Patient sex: F
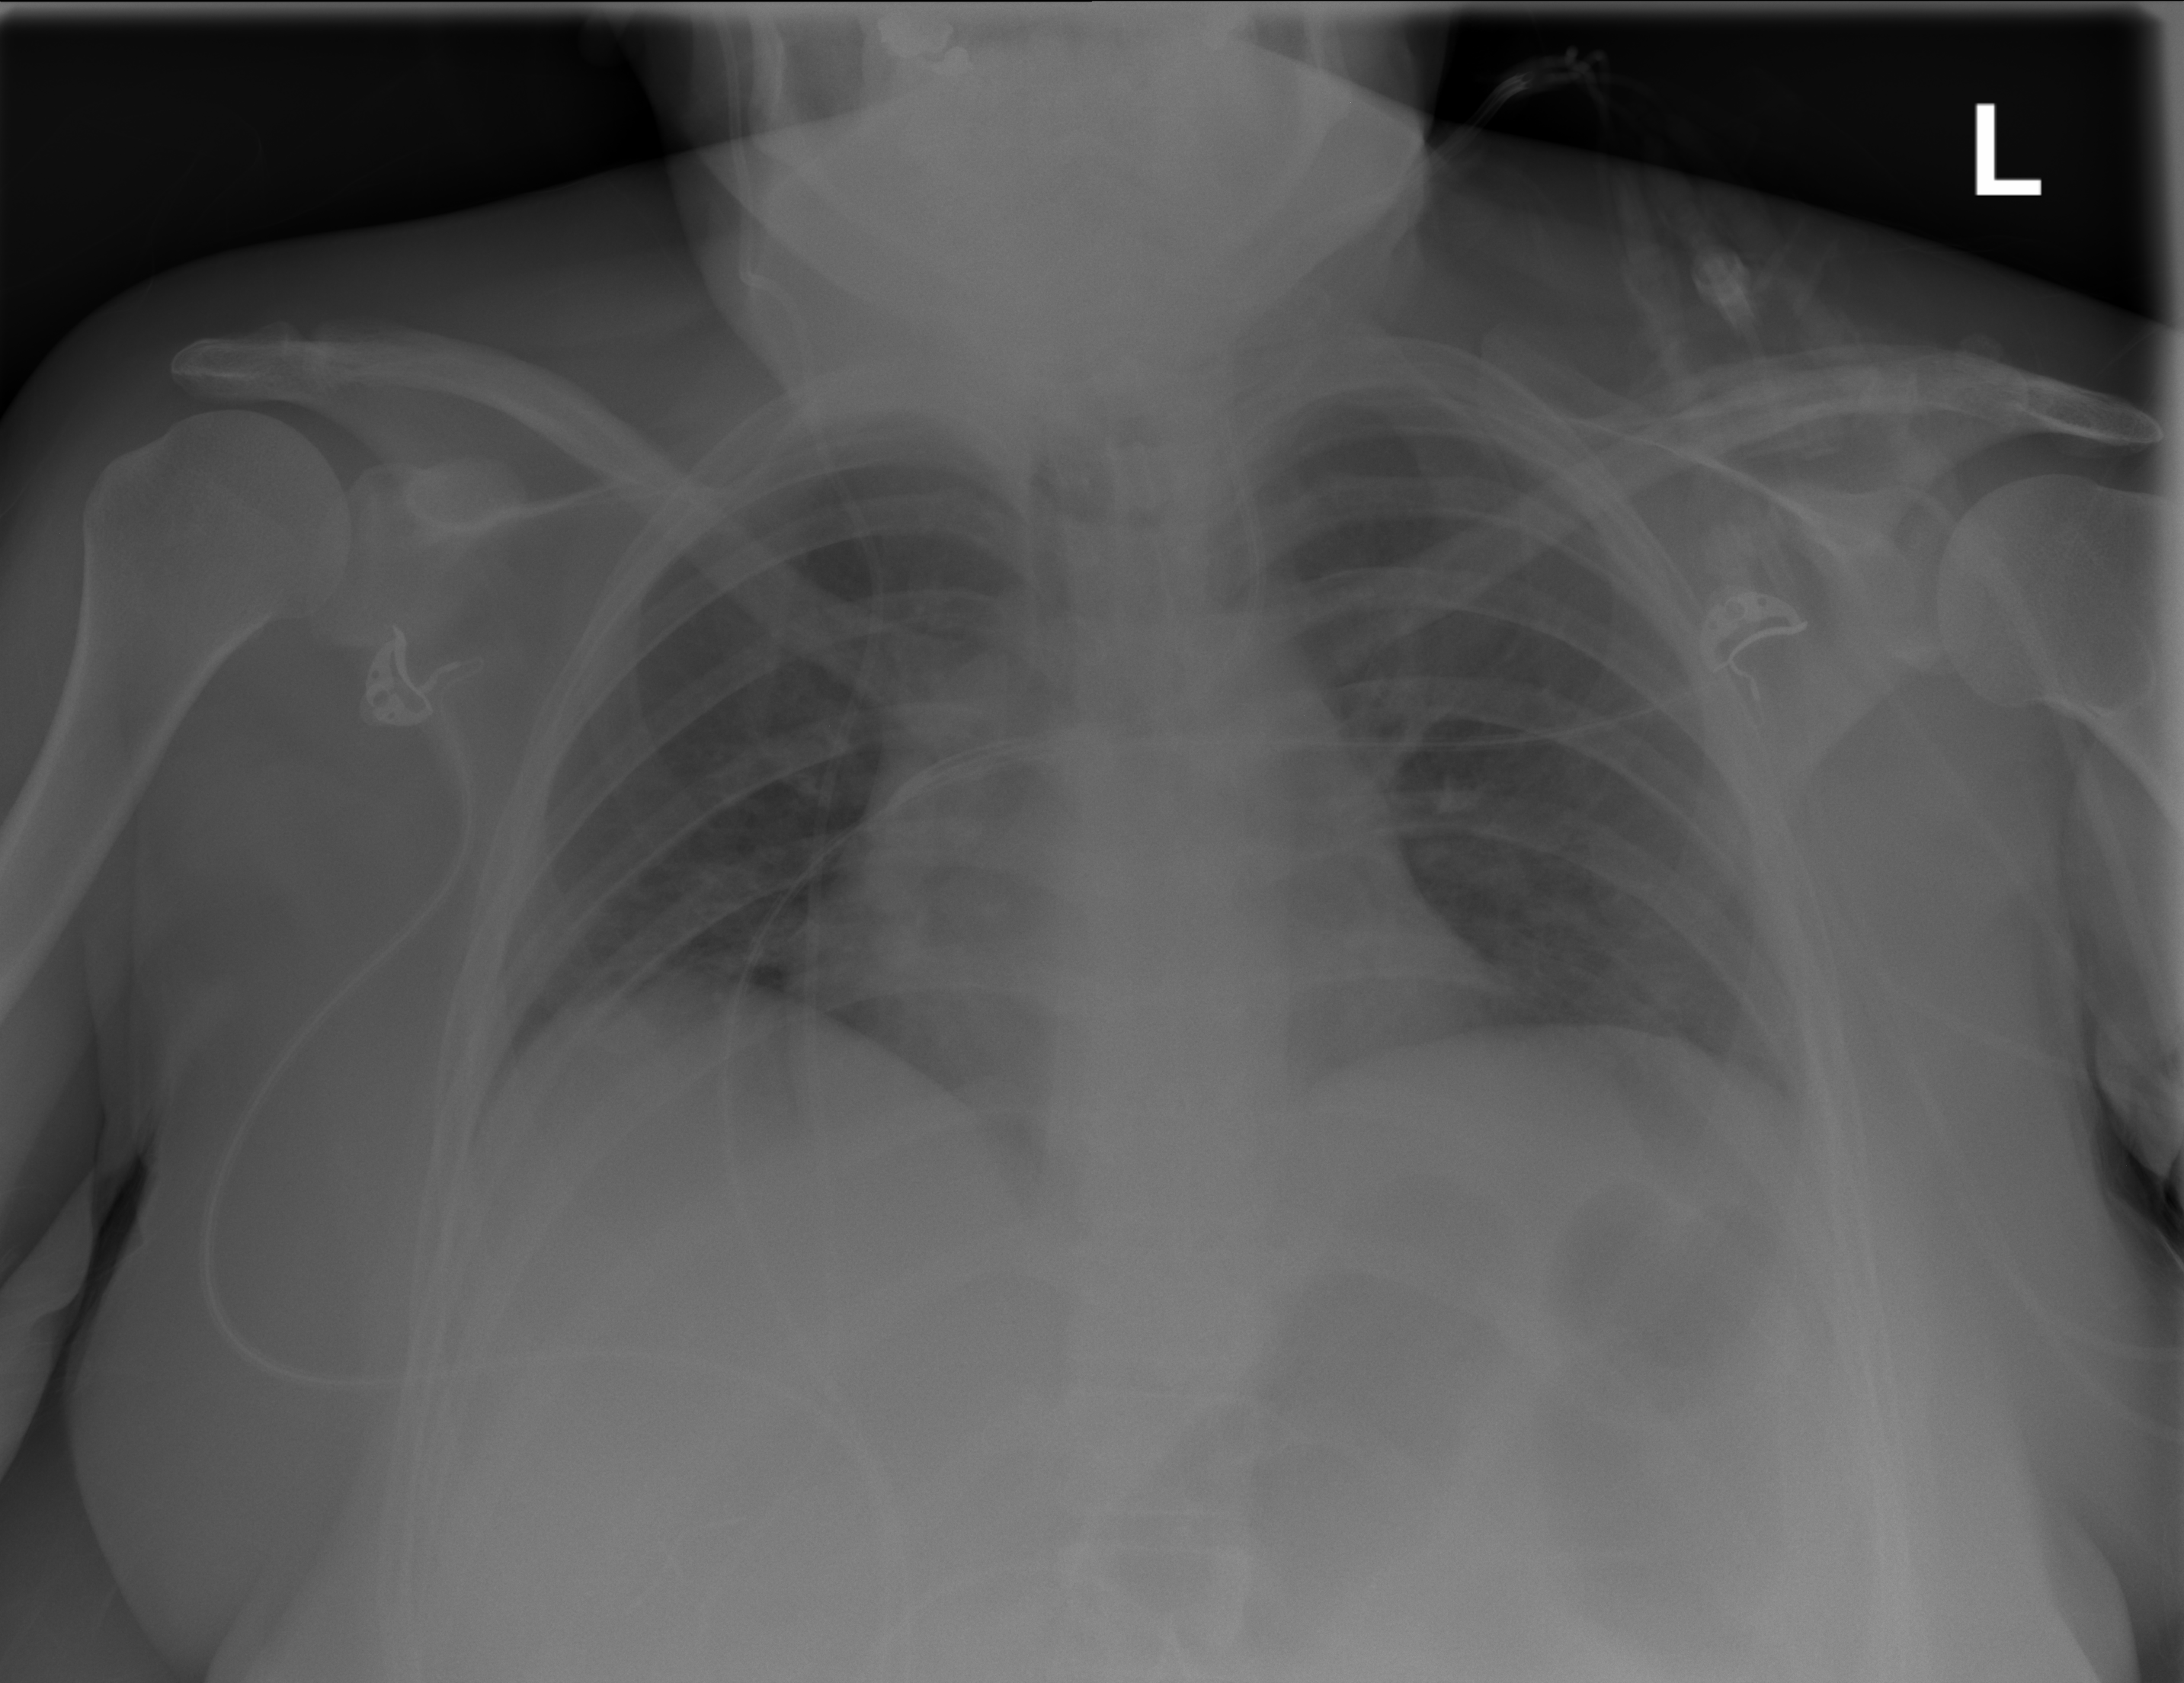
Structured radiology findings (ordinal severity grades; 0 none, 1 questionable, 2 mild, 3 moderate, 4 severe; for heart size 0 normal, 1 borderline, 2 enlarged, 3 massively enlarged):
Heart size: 0
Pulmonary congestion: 0
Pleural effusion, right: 0
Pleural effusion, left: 0
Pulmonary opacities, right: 0
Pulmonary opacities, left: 0
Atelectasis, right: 2
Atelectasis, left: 0